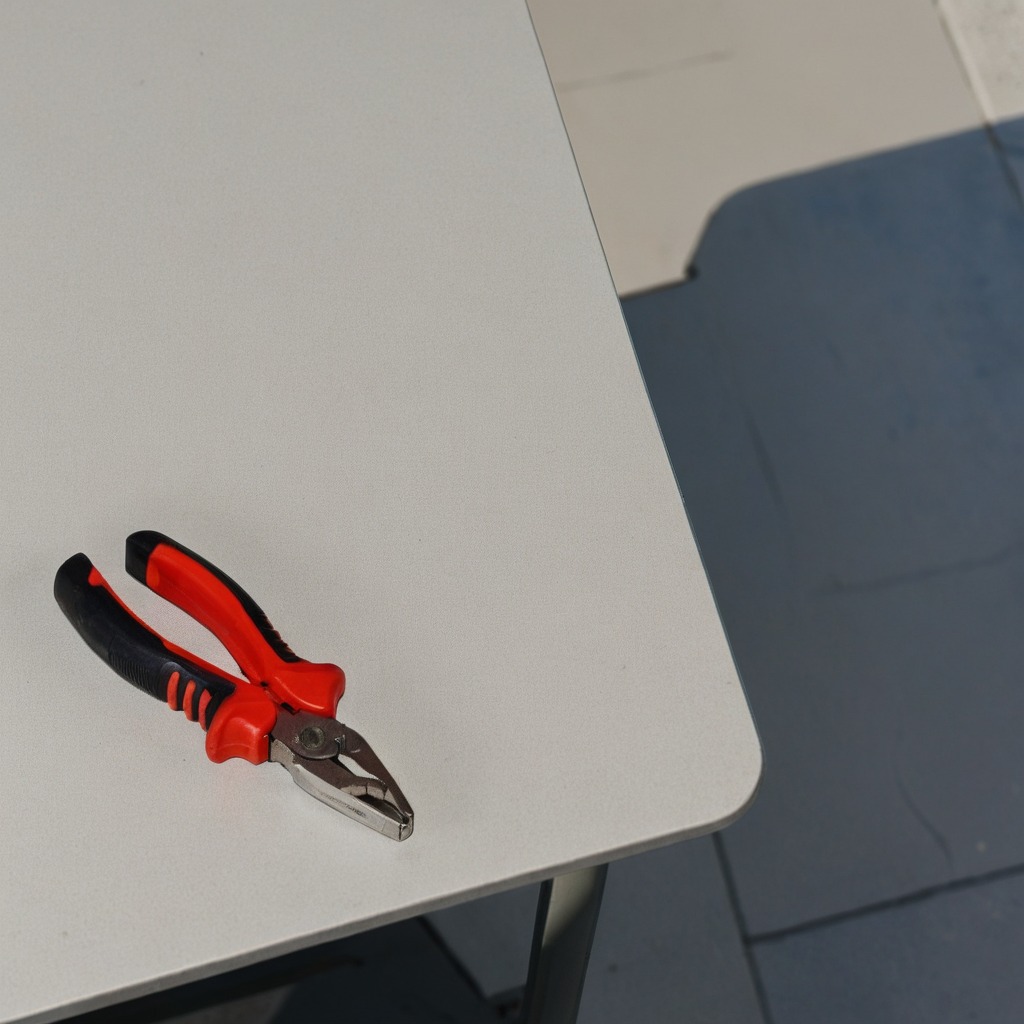
A plier is lying on the table.